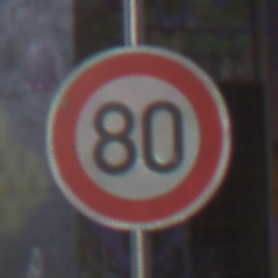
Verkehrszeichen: Geschwindigkeit80
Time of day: Midday
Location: Roofed (Special)
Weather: Overcast
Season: NotSpecified
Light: Natural